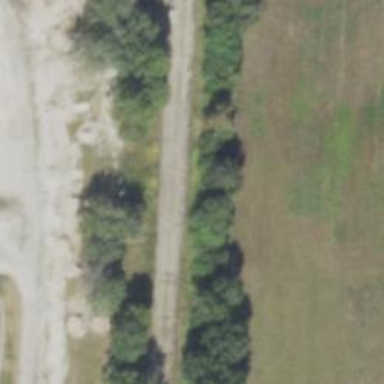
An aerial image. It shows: Railway track.